【题型】填空题　【知识点】平面几何　【难度】medium
如图，在矩形 \(ABCD\) 中，\(E\)、\(F\)、\(G\) 分别是边 \(AB\)、\(BC\)、\(AD\) 上的点，且 \(\angle FEG = 90^\circ\)，\(EG = 6\)，\(GF\) 与 \(AC\) 交于点 \(M\)，若 \(\dfrac{AB}{BC} = \dfrac{BE}{CF} = \dfrac{3}{4}\)，则 \(MF = \underline{\quad\quad}\boldsymbol{\dfrac{32}{5}}\underline{\quad\quad}\)。

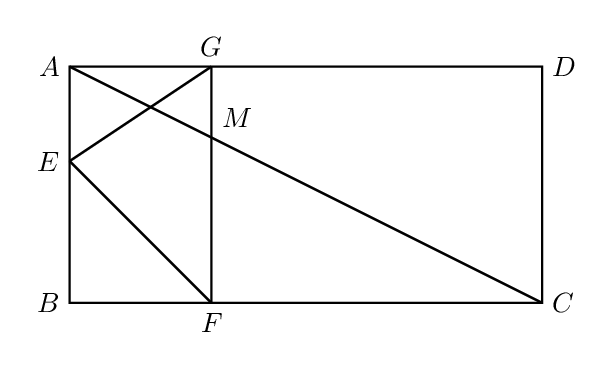
【解答】
\pagestyle{empty}
\noindent
【分析】由题意得：$\dfrac{AB}{BC} = \dfrac{BE}{CF} = \dfrac{3}{4}$，设 $AB = 3x$，则 $BC = 4x$，设 $BE = 3y$，则 $CF = 4y$，根据条件可得 $\triangle AEG \backsim \triangle BFE$，可得 $AG = \dfrac{9}{4}y$，又因为 $AD \parallel BC$，可得 $\triangle AGM \backsim \triangle CFM$，根据勾股定理可得 $EF = 8$，$GF = 10$，由 $MF = \dfrac{16}{25}GF$ 即可求解。

\vspace{0.5em}
【解答】解：由题意得：$\dfrac{AB}{BC} = \dfrac{BE}{CF} = \dfrac{3}{4}$，

$\therefore$ 设 $AB = 3x$，则 $BC = 4x$，

设 $BE = 3y$，则 $CF = 4y$，

$\because \angle FEG = 90^\circ$，且四边形 $ABCD$ 为矩形，

$\therefore \angle AGE + \angle AEG = 90^\circ$，$\angle BEF + \angle EFB = 90^\circ$，$\angle AEG + \angle BEF = 90^\circ$，

$\therefore \angle AGE = \angle BEF$，$\angle AEG = \angle BFE$，

$\therefore \triangle AEG \backsim \triangle BFE$，

$\therefore \dfrac{AG}{BE} = \dfrac{AE}{BF}$，即 $\dfrac{AG}{3y} = \dfrac{3x - 3y}{4x - 4y}$，

$\therefore AG = \dfrac{9}{4}y$，

$\because AD \parallel BC$，

$\therefore \angle DAC = \angle BCA$，

$\therefore \triangle AGM \backsim \triangle CFM$，

$\therefore \dfrac{GM}{MF} = \dfrac{AG}{CF} = \dfrac{9}{16}$，

$\therefore GE^2 = AG^2 + AE^2 = 36$，$EF^2 = BE^2 + BF^2 = 64$，

$\therefore EF = 8$，

$\because \angle GEF = 90^\circ$，

$\therefore$ 由勾股定理得：$GF = \sqrt{GE^2 + EF^2} = 10$，

$\therefore MF = \dfrac{16}{25}GF = \dfrac{32}{5}$。